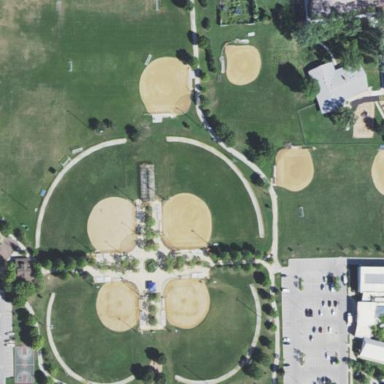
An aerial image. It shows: Baseball pitch for leisure land.